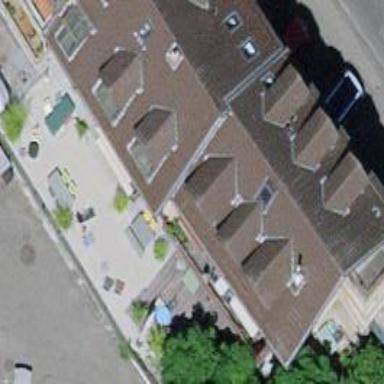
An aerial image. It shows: Kindergarten.